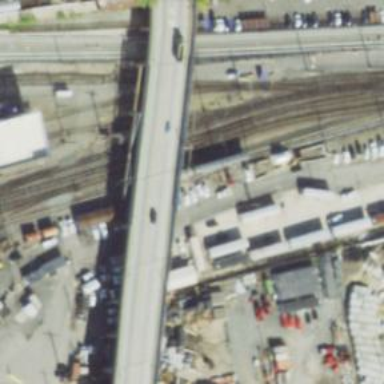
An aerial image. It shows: Rail yard with electrified contact lines for railway operations.